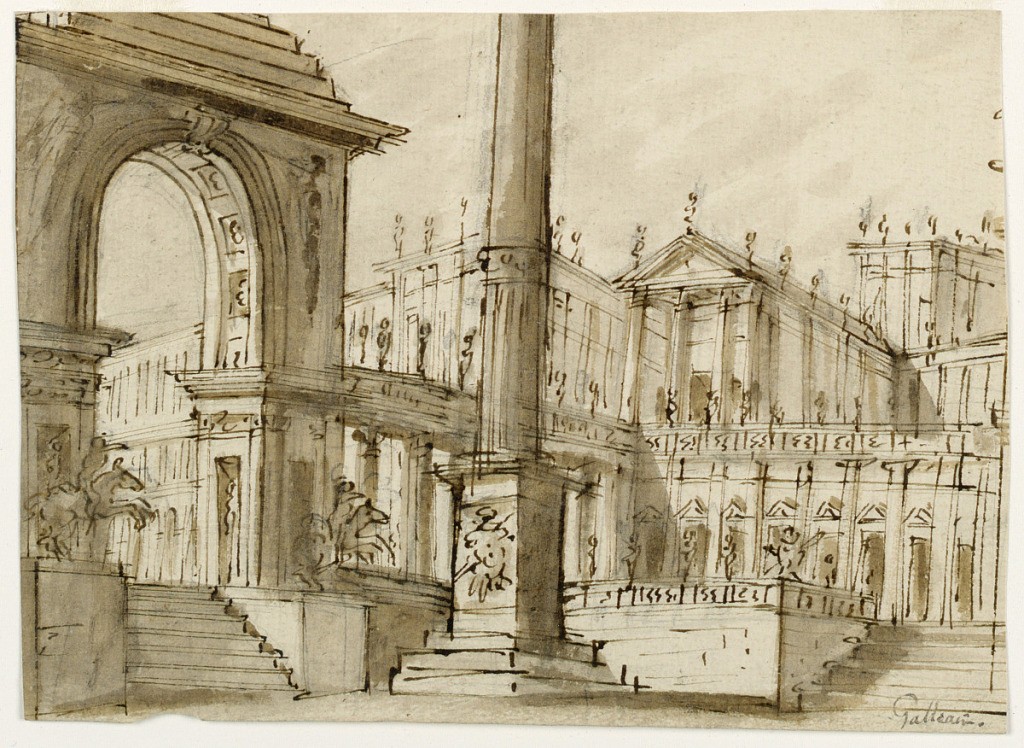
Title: Stage Design: Palace Entrance with Arch
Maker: Giovanni Antonio Galliari, 1718 - 1783
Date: ca. 1750
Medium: Pen and brown ink; brush and brown wash; black chalk on laid paper
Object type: Drawing
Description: Horizontal rectangle showing a flagstaff pedestal in the middle of a palace square. Behind, stairs leading to an archway flanked by equestrian sculptures.